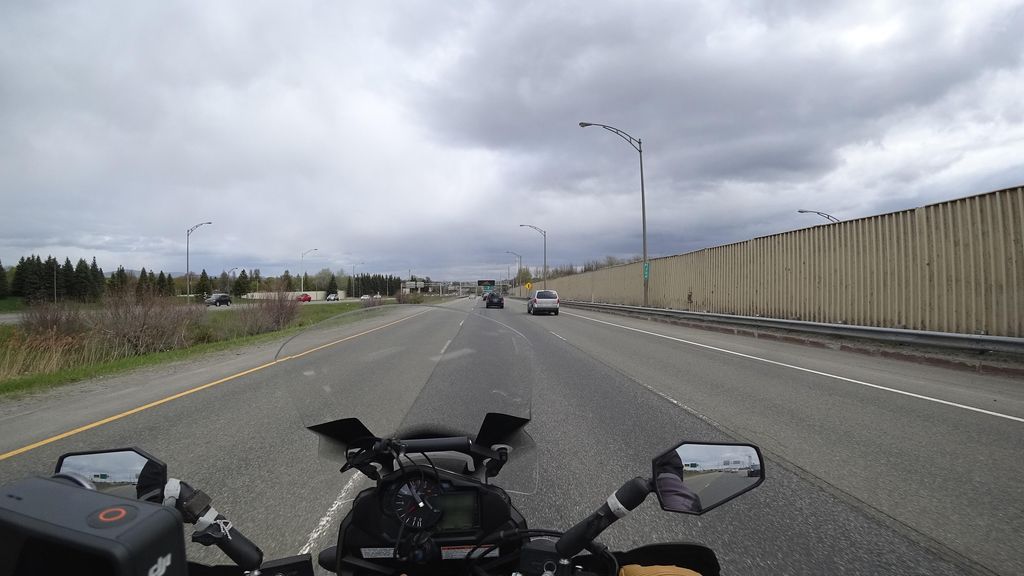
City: quebec_city